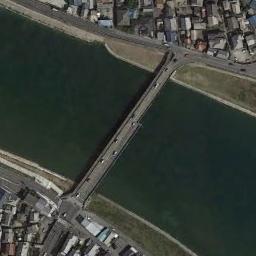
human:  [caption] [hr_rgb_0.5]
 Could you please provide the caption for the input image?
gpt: There is a white sign on the bridge .

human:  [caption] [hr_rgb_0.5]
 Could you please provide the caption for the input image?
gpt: A bridge is over the river with many buildings beside .

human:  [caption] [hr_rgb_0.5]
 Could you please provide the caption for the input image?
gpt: A bridge connects the land on both sides of the turquoise water  There are many buildings and roads on the land  There are many cars on the bridge .

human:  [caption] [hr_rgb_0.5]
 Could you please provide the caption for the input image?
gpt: A bridge built on a dark green river and the residential area on both sides of the river .

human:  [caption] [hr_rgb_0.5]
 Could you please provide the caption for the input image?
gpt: There are many buildings beside the bridge .